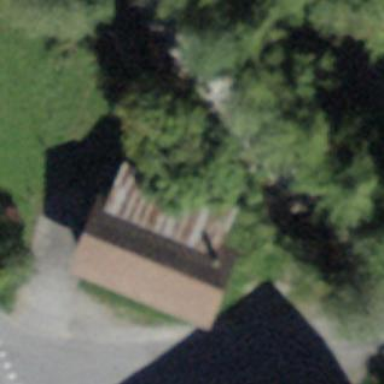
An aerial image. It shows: Shed building.